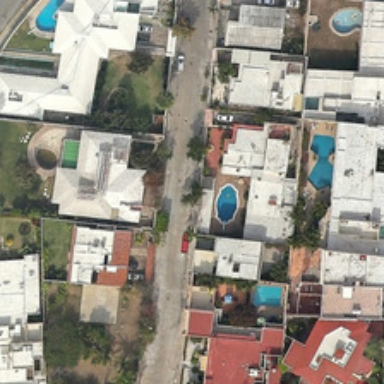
Some buildings with swimming pools and green trees are in a resort .